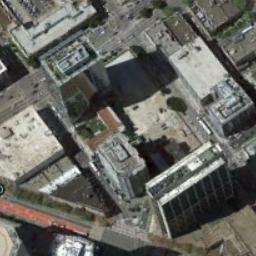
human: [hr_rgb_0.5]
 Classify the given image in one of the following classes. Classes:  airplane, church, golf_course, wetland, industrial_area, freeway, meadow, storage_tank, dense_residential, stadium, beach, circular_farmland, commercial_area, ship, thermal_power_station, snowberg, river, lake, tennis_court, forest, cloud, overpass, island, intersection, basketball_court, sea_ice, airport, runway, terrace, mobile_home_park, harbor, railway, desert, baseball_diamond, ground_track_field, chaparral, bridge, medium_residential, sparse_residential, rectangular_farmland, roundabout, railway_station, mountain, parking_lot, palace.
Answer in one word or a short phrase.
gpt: commercial_area